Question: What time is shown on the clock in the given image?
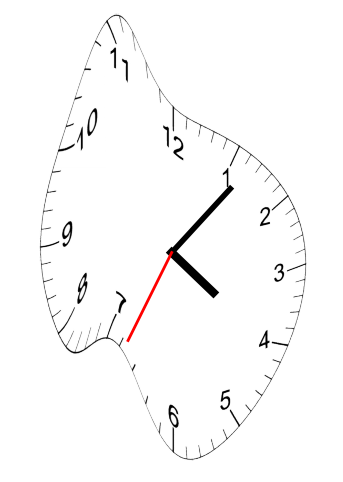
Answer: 04:06:34